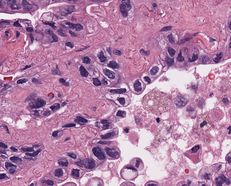
Tumor epithelial tissue: yes
Tumor-associated stroma tissue: yes
Normal tissue: no